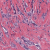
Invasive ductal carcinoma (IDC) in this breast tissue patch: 1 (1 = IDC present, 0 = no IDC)